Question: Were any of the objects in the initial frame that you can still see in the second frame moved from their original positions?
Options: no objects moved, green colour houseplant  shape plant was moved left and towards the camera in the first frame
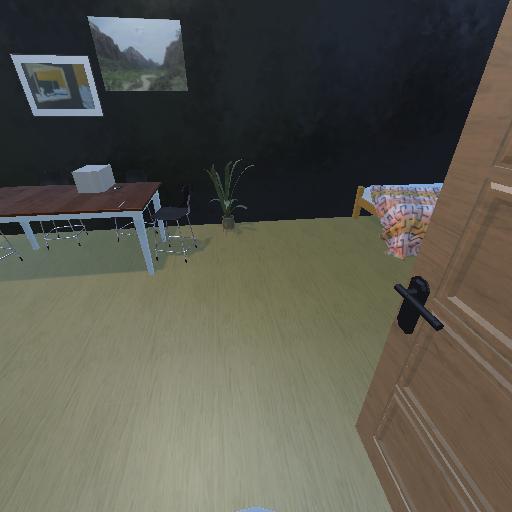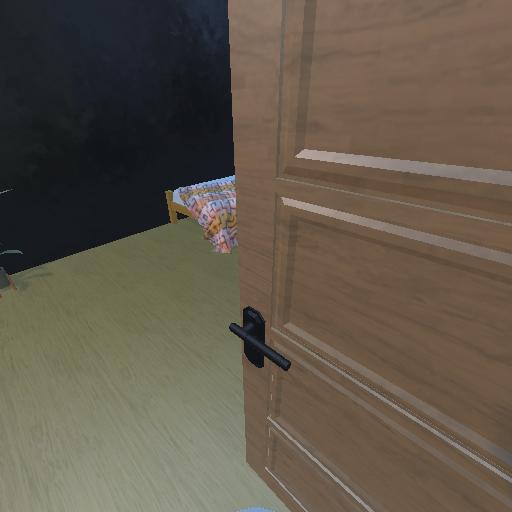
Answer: no objects moved